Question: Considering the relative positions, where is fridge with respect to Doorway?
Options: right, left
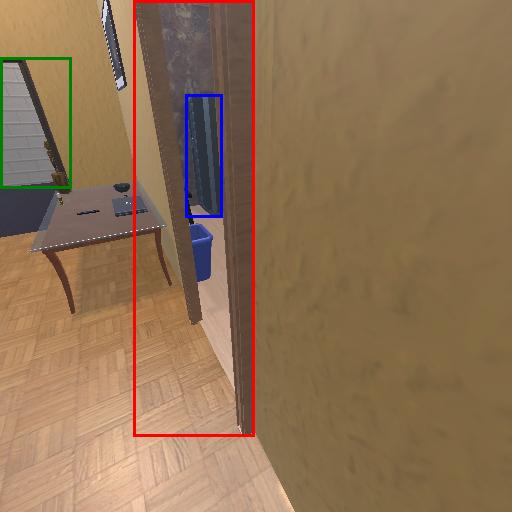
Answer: right